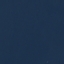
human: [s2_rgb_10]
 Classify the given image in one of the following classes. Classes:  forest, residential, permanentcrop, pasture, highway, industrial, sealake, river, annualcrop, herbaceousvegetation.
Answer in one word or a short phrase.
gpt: SeaLake